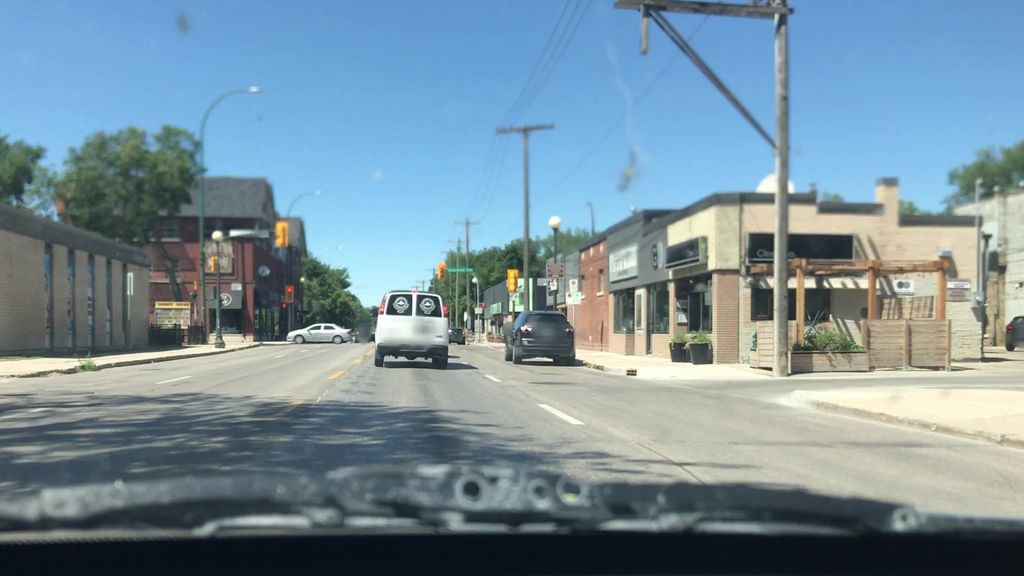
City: winnipeg